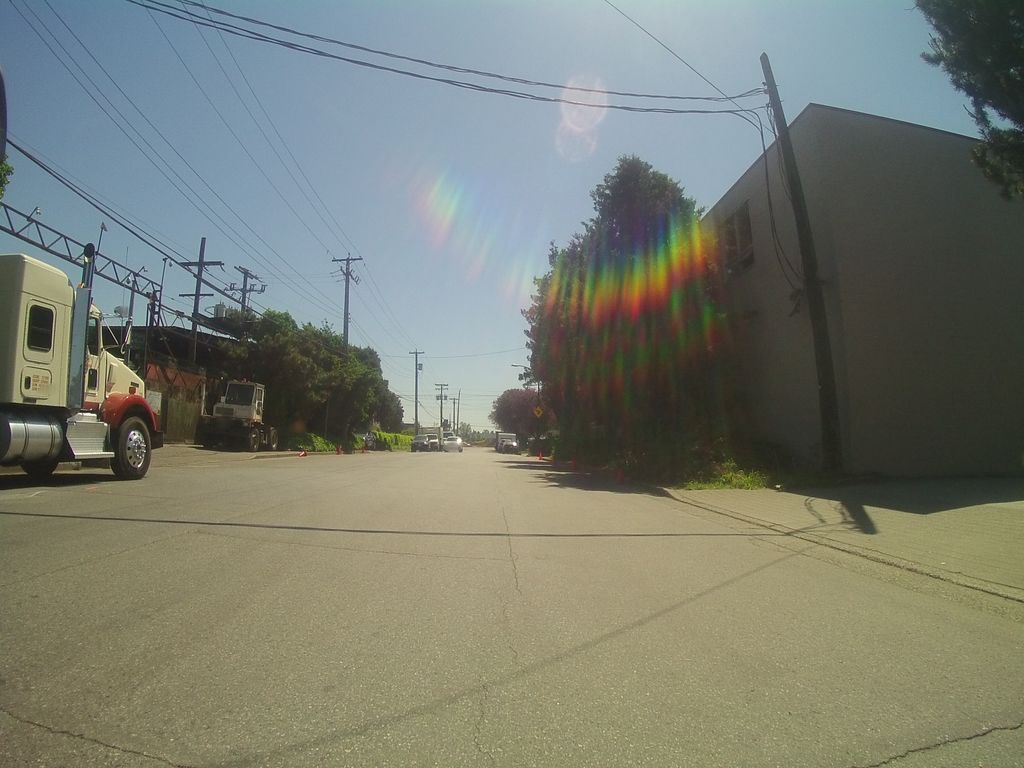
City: vancouver